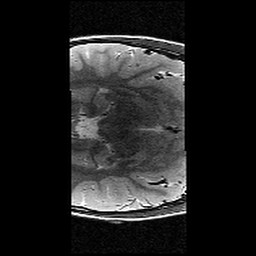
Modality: T2w
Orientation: axial
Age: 11
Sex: male
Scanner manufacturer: siemens
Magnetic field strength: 3 T
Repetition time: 9.23 s
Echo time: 0.067 s